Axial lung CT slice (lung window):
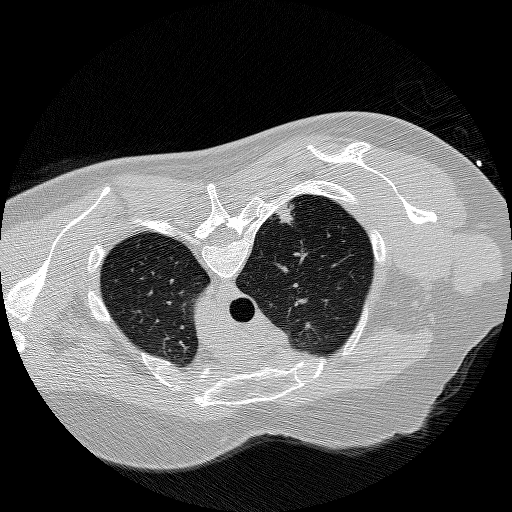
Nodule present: yes
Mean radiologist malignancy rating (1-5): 5